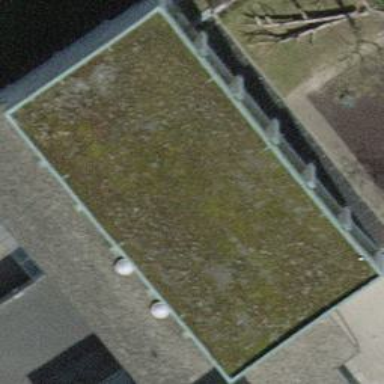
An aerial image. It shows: School building with flat roof.